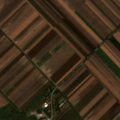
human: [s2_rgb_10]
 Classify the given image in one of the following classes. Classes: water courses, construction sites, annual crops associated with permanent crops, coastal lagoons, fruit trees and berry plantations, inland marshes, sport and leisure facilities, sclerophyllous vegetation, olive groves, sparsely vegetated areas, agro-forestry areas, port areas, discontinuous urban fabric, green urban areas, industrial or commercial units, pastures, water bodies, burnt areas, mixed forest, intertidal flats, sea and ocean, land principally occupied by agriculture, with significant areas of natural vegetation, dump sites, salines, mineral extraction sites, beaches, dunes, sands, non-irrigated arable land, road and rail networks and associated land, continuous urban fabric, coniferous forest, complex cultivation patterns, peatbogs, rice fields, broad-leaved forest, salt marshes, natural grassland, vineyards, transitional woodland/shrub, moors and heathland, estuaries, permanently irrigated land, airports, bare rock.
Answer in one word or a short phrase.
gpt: discontinuous urban fabric, non-irrigated arable land, complex cultivation patterns, land principally occupied by agriculture, with significant areas of natural vegetation